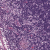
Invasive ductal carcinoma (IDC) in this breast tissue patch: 0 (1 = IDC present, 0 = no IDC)